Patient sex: M
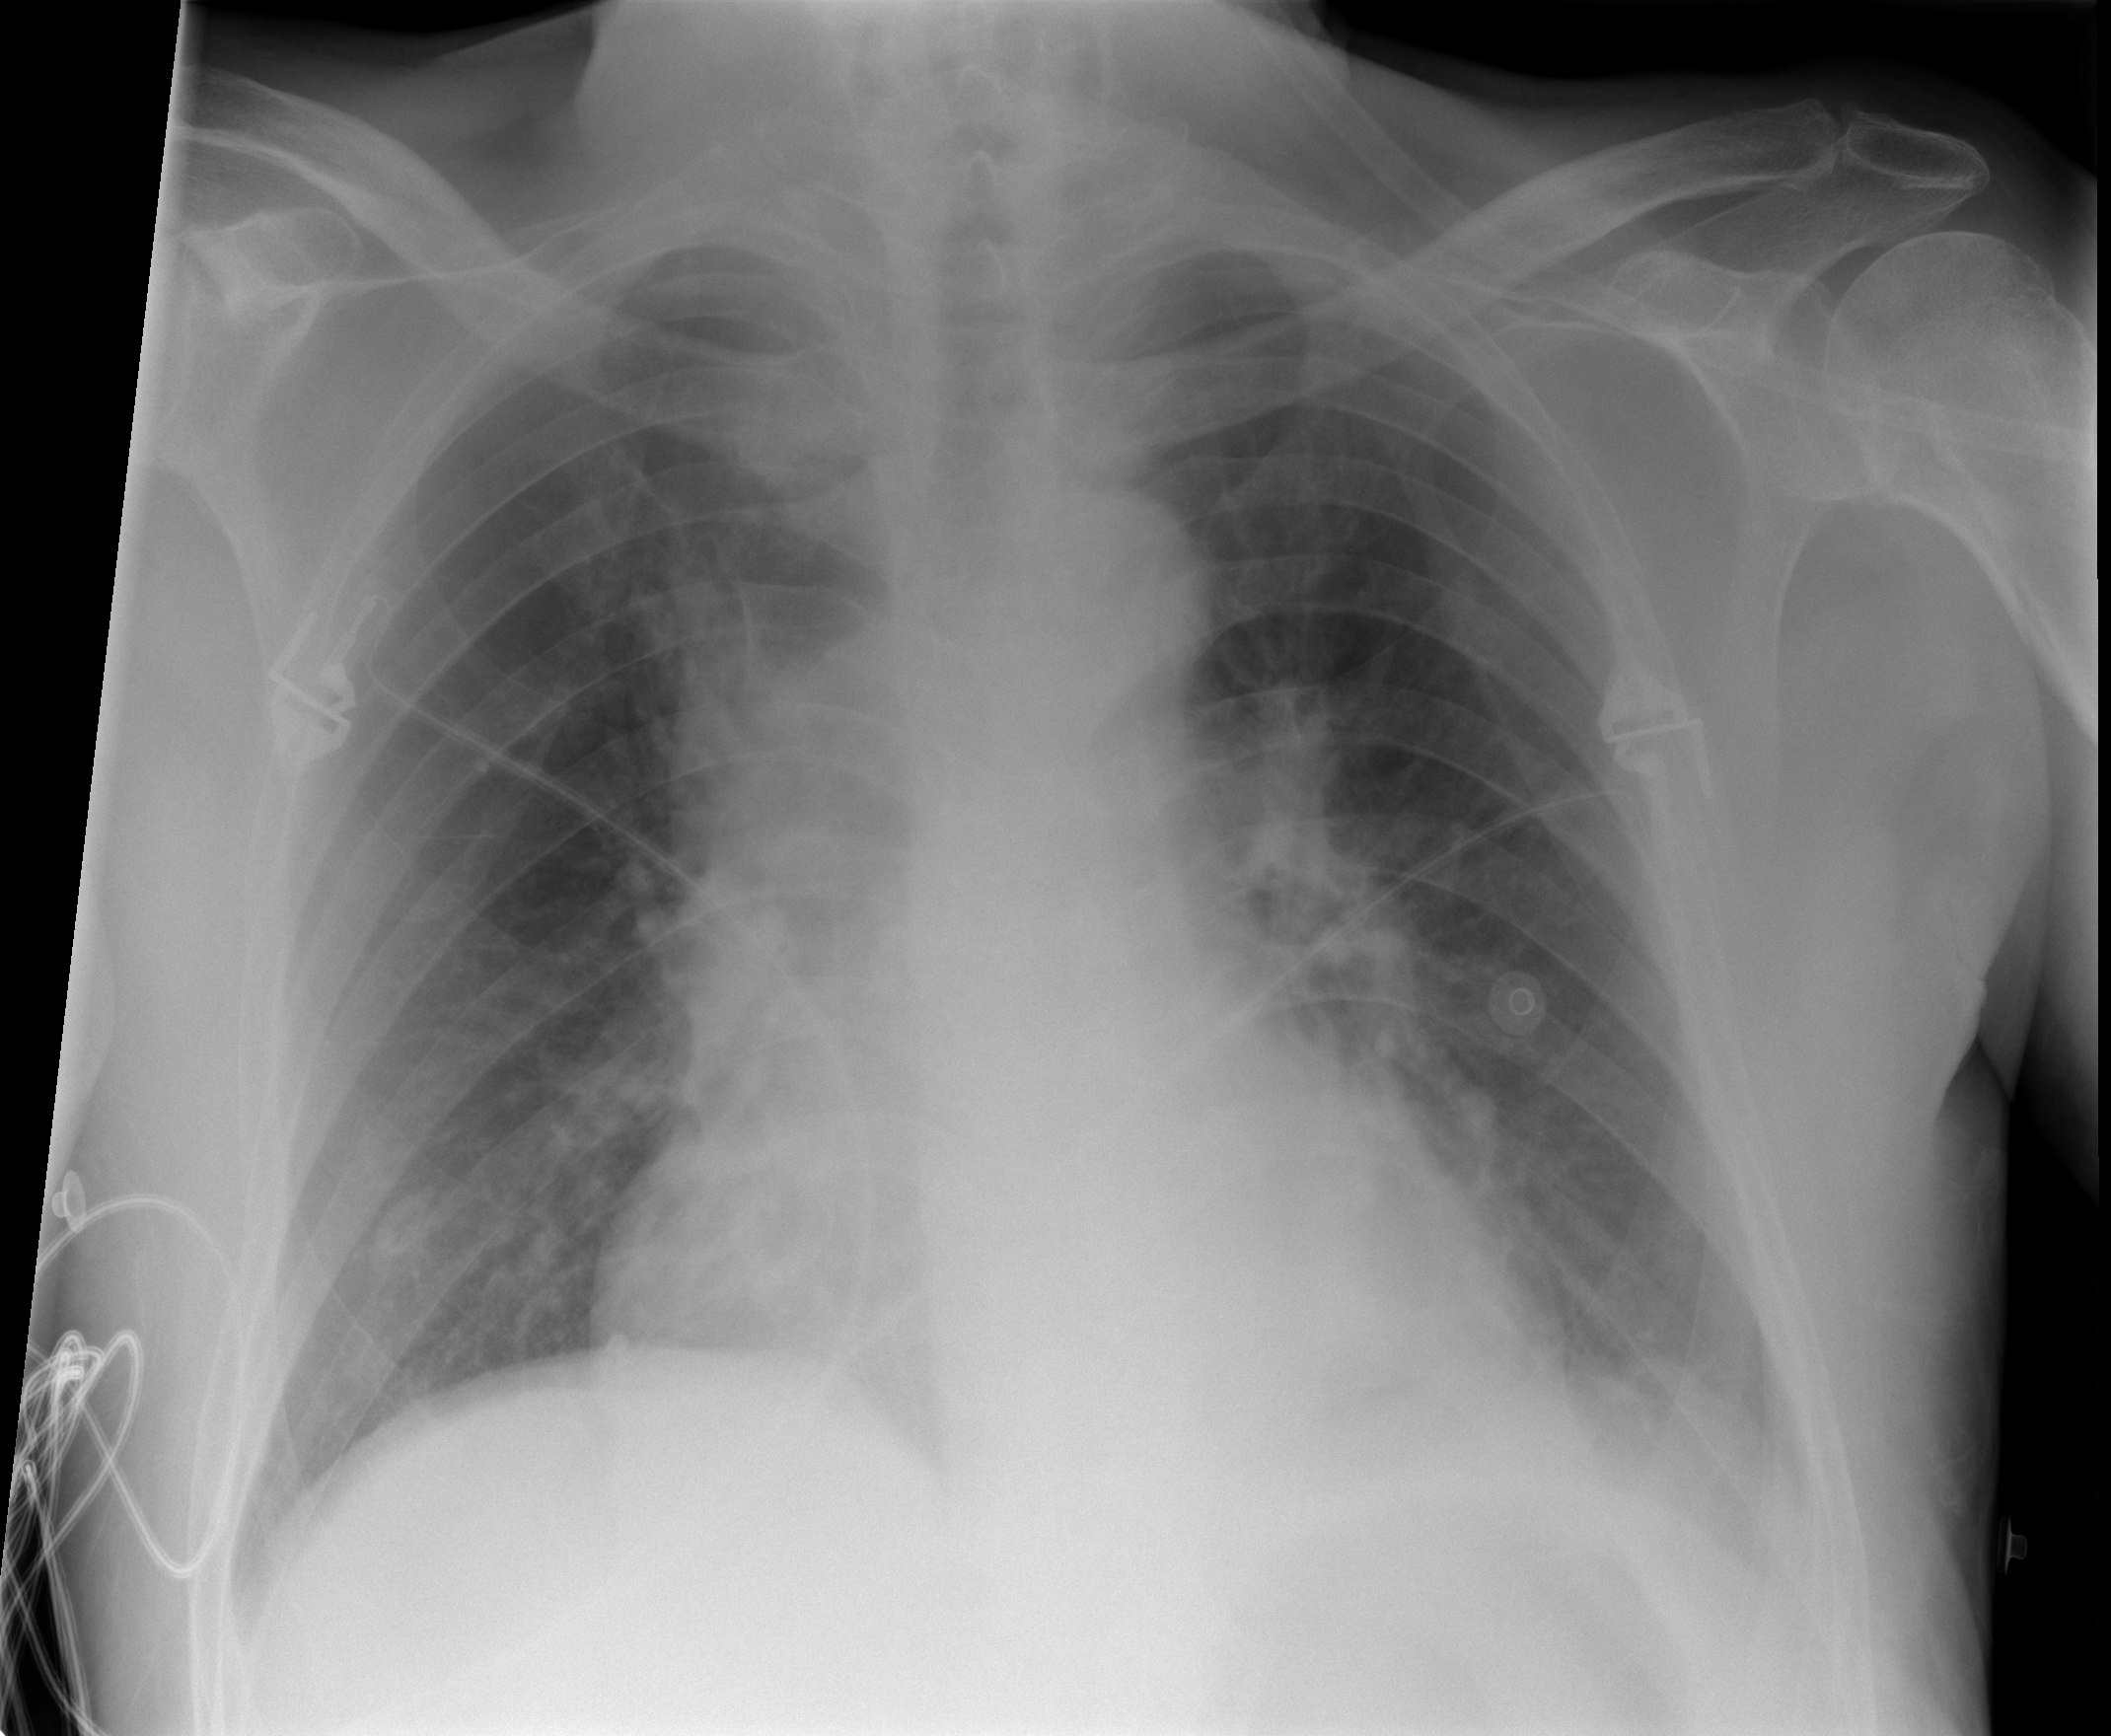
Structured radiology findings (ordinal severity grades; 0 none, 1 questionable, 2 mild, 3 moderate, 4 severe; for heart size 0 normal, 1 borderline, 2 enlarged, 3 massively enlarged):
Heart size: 1
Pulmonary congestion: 2
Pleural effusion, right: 0
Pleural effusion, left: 0
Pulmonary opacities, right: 1
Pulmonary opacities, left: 0
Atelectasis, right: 1
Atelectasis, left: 1